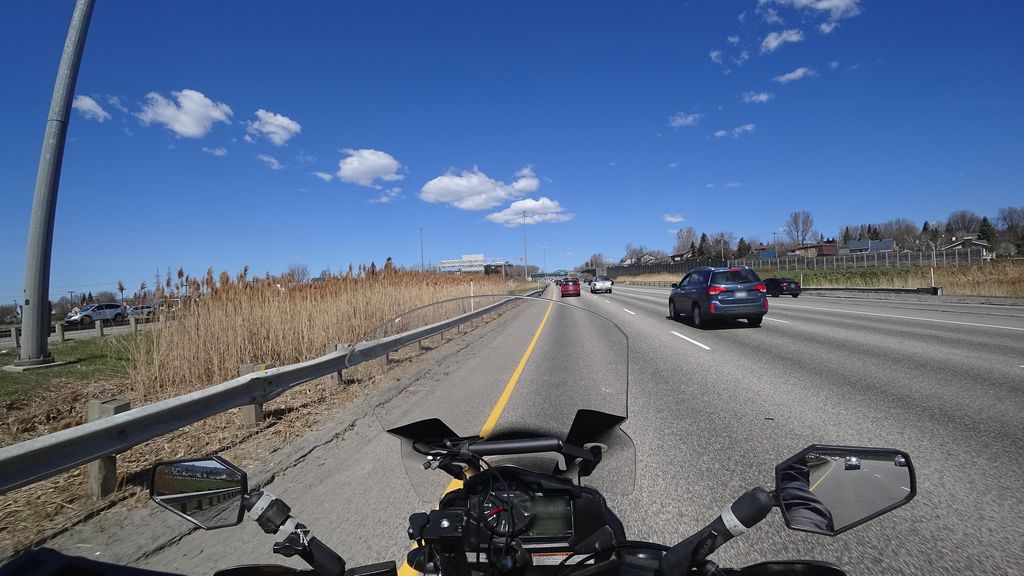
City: quebec_city